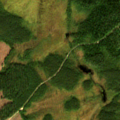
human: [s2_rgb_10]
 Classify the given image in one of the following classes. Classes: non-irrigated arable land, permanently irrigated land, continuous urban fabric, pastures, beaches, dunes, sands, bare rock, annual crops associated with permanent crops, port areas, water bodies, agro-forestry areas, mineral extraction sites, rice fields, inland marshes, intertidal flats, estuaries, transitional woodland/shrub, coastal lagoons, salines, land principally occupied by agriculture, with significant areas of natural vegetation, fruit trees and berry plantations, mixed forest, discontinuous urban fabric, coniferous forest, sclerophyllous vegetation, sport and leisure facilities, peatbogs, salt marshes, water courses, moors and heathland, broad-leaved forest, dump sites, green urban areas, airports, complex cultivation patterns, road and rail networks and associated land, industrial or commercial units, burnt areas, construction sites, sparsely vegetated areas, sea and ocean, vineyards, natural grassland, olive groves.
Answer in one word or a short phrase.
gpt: coniferous forest, peatbogs